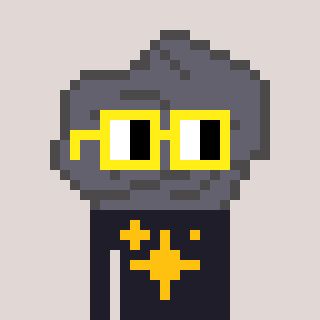
a pixel art character with square yellow glasses, a rock-shaped head and a grayscale-colored body on a warm background